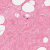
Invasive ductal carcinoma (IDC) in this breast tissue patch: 0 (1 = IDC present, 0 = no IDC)